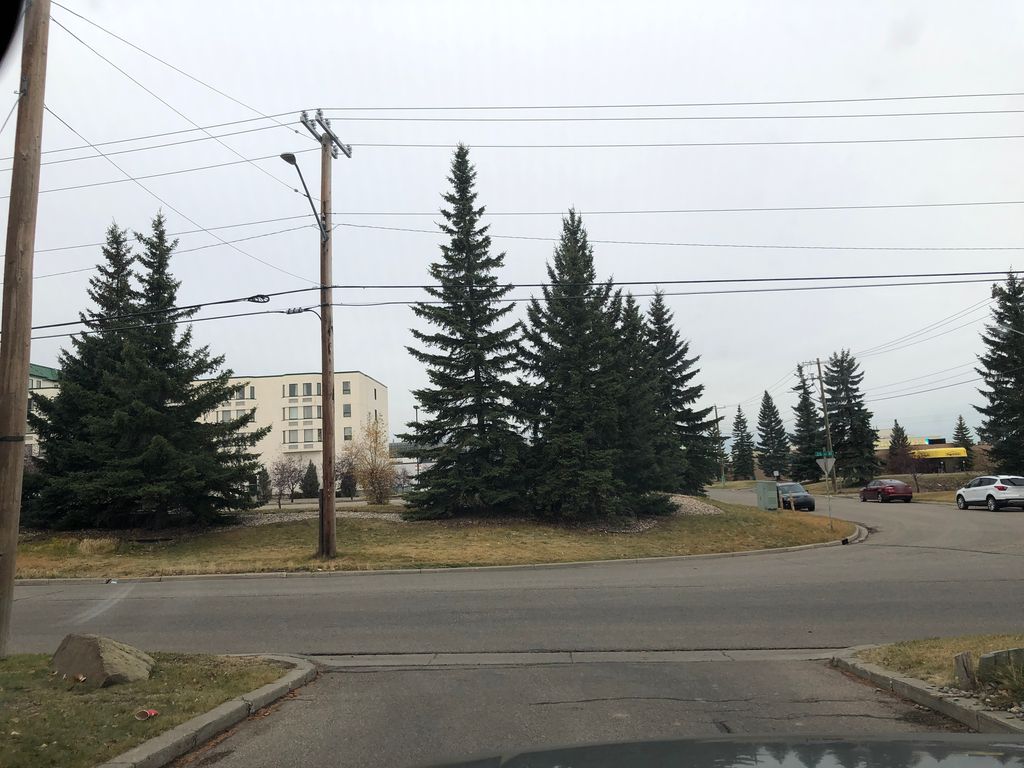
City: calgary